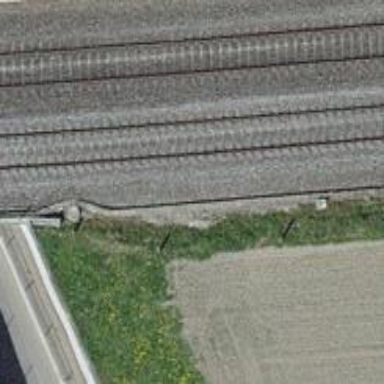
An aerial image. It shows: Single-track railway bridge with contact lines for electrification.